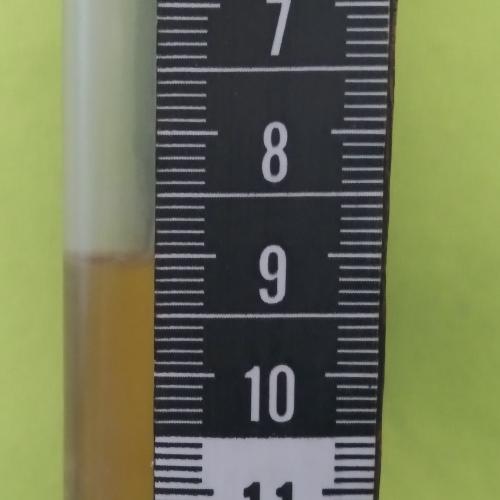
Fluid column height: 9.0 cm